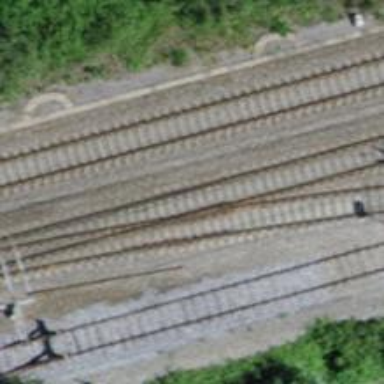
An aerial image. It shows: Single-track electrified railway siding with contact line for service.